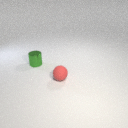
small green metal cylinder to the left of small red rubber sphere